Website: bh-photo
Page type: billing-address
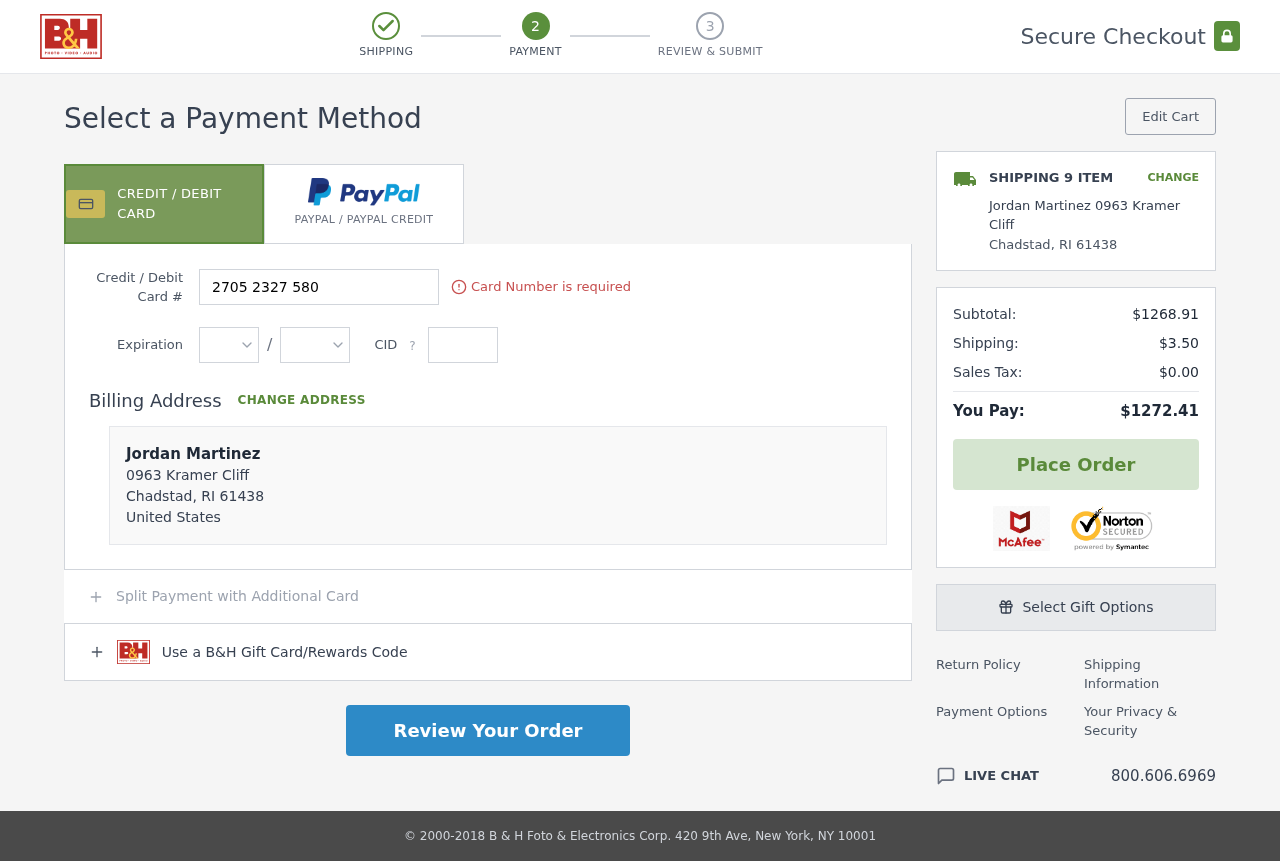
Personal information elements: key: PII_CARD_CVV
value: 887
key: PII_CARD_EXPIRY_MONTH
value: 08
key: PII_CARD_EXPIRY_YEAR
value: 29
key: PII_CARD_NUMBER
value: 2705 2327 5804 5259
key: PII_CITY
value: Chadstad
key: PII_COUNTRY
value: United States
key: PII_FULLNAME
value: Jordan Martinez
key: PII_FULLNAME2
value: Jordan Martinez
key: PII_POSTCODE
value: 61438
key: PII_STATE_ABBR
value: RI
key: PII_STREET
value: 0963 Kramer Cliff
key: PII_POSTCODE_FULL
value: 61438
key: PII_POSTCODE_NUMERIC
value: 61438
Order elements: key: ORDER_NUM_ITEMS
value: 9
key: ORDER_SUBTOTAL
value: $1268.91
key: ORDER_SHIPPING_COST
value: $3.50
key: ORDER_TAX
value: $0.00
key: ORDER_TOTAL
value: $1272.41